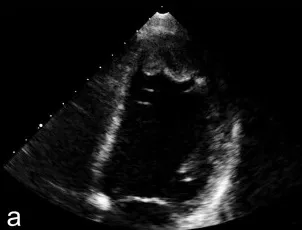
Echocardiography of the left ventricle shows thrombus formation in the apex (a).
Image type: radiology (ultrasound)